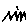
Label: zigzag